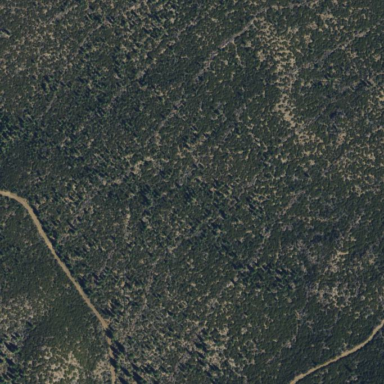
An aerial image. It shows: Forest area.